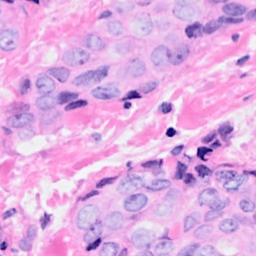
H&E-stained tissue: Breast